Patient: sex M, age 61
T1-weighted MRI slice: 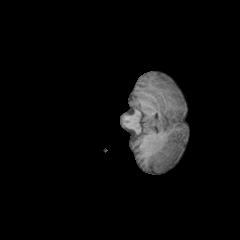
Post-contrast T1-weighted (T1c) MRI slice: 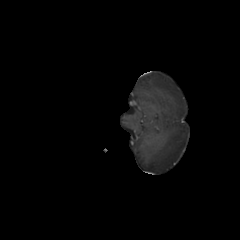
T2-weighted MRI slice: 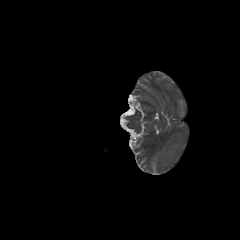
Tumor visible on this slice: no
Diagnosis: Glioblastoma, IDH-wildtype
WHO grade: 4